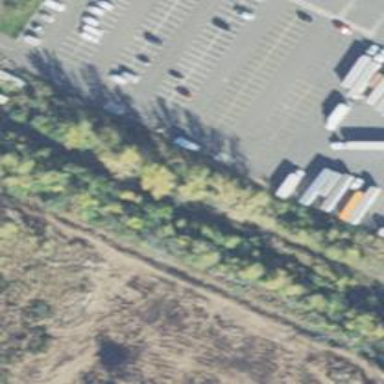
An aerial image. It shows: Abandoned spur railway.